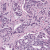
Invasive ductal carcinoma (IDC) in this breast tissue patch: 1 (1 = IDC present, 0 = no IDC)